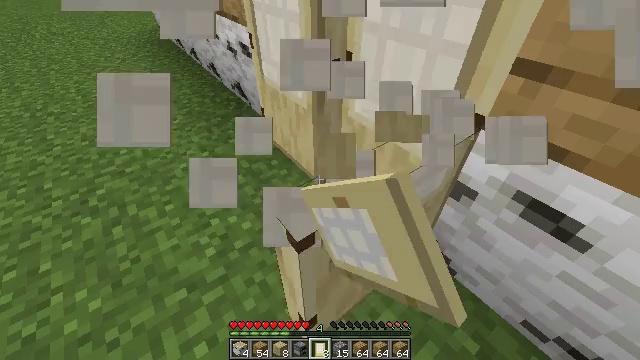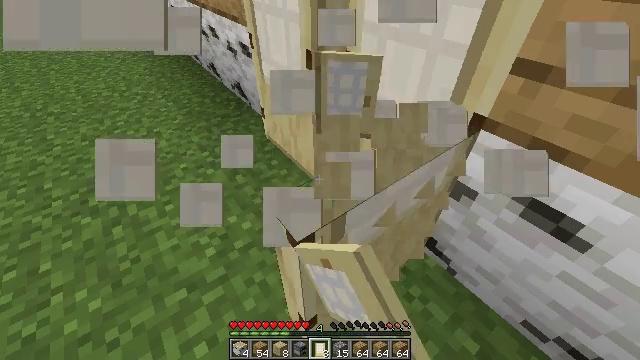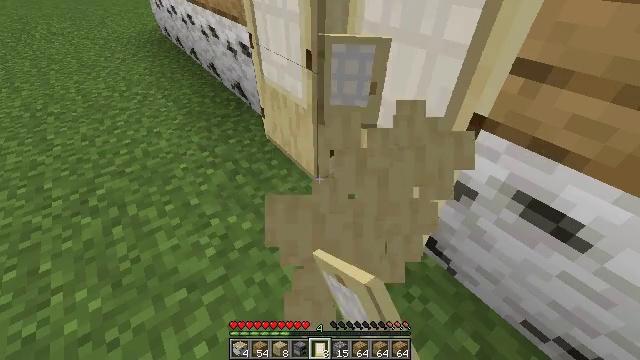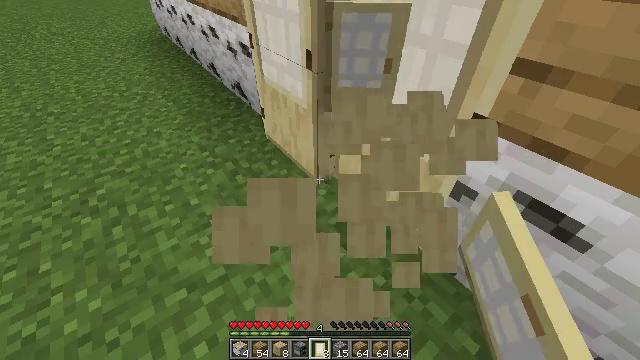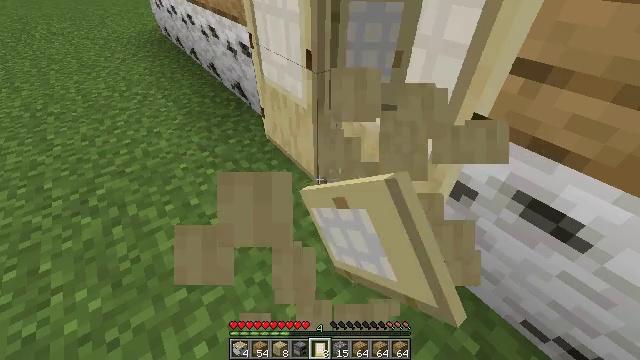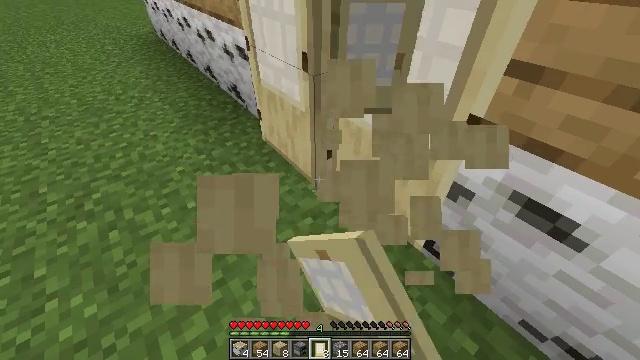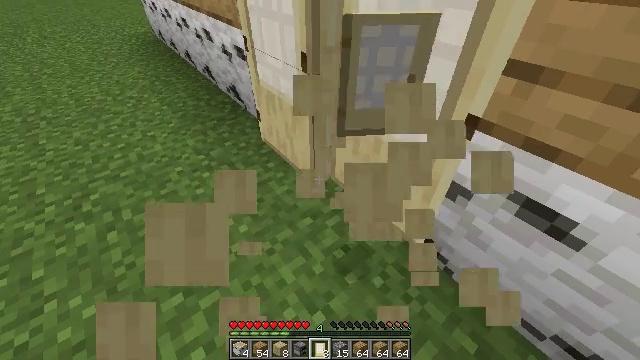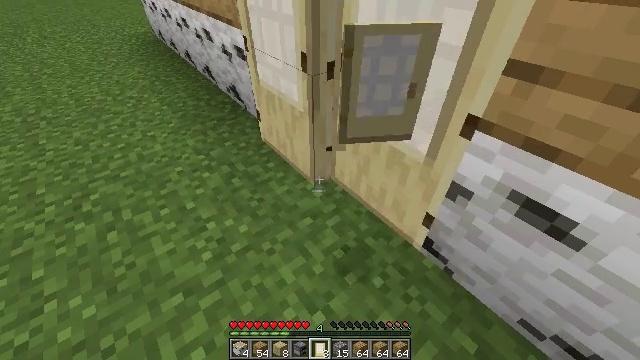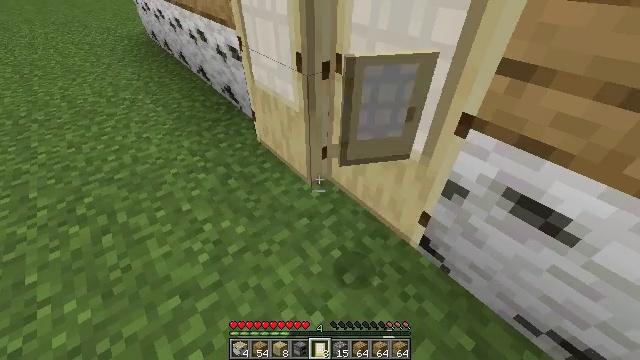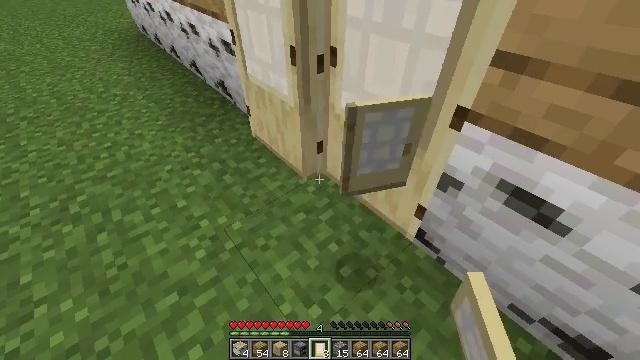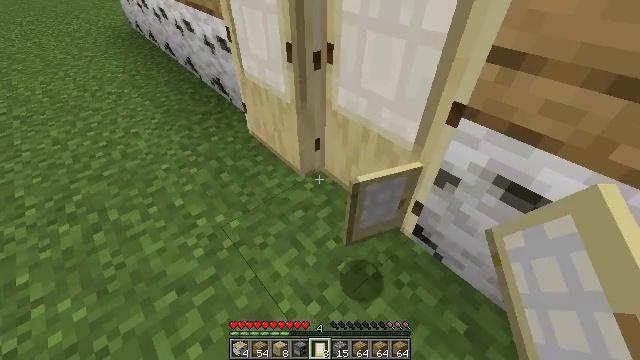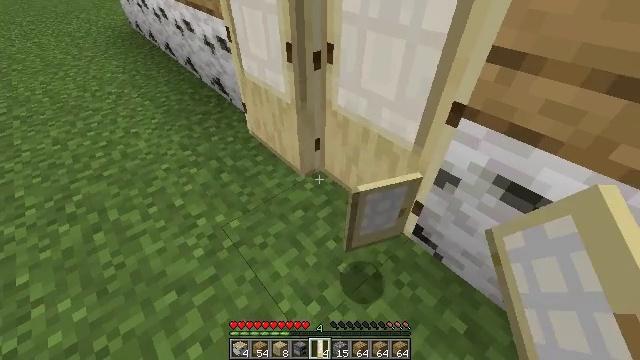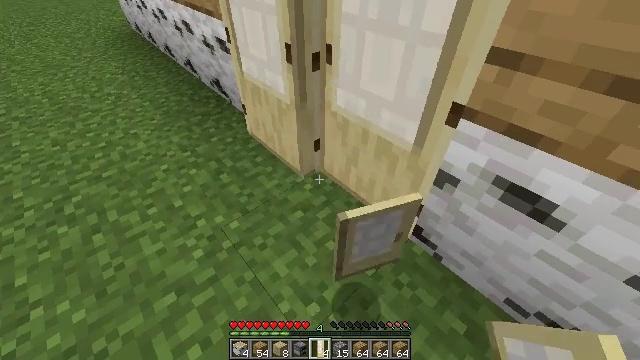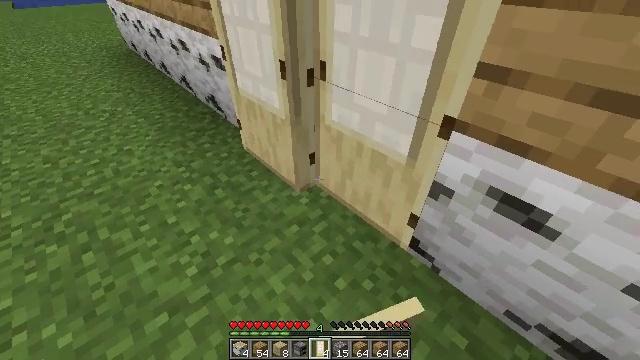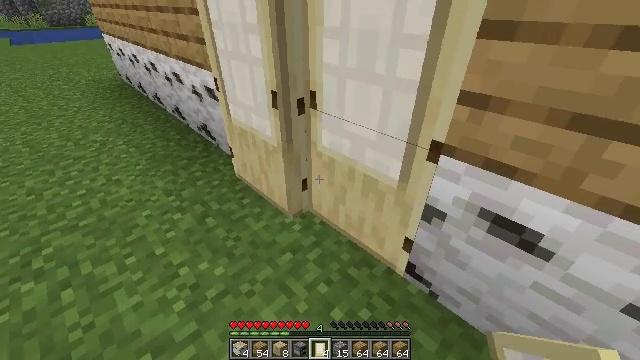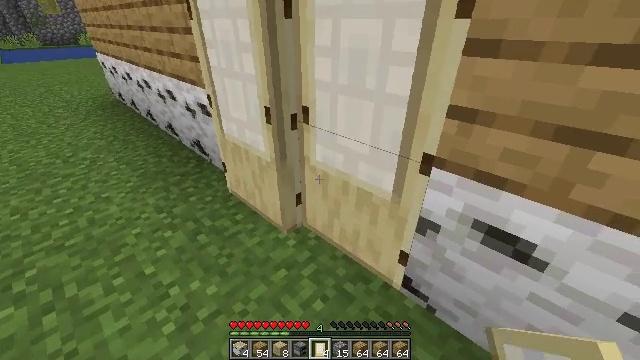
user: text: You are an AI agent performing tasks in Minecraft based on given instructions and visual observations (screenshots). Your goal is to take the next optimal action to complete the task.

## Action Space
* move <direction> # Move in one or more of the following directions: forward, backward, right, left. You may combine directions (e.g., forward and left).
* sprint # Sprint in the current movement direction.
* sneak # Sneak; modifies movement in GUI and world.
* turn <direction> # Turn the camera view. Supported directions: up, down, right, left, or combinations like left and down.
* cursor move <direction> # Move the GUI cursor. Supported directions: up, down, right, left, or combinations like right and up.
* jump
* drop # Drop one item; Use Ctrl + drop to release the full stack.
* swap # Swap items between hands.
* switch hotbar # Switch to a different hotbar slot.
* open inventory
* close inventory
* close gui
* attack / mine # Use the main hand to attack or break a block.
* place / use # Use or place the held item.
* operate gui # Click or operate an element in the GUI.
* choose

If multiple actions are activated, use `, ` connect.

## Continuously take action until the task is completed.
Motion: motion action
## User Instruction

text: Remove a birch door from the inventory.
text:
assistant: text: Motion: attack / mine
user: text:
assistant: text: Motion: attack / mine
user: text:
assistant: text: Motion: attack / mine
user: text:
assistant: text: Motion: attack / mine
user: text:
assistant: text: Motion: no_op
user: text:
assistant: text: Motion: no_op
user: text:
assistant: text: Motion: no_op
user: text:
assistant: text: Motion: turn right
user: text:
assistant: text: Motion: turn right and down
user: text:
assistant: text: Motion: no_op
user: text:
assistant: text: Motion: no_op
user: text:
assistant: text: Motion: no_op
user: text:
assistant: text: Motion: turn right and up
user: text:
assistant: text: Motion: turn right and up
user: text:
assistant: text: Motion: turn right and up
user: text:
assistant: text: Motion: turn right and up
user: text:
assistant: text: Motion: turn right and up
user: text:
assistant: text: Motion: turn right and up
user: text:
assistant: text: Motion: turn right and up
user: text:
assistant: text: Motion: turn right and up
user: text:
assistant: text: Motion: turn right and up
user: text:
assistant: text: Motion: turn up
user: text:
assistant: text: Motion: no_op
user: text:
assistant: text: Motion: no_op
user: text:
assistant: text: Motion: no_op
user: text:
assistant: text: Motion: turn left
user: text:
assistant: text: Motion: no_op
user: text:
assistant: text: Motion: no_op
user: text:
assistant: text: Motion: no_op
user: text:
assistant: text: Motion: no_op